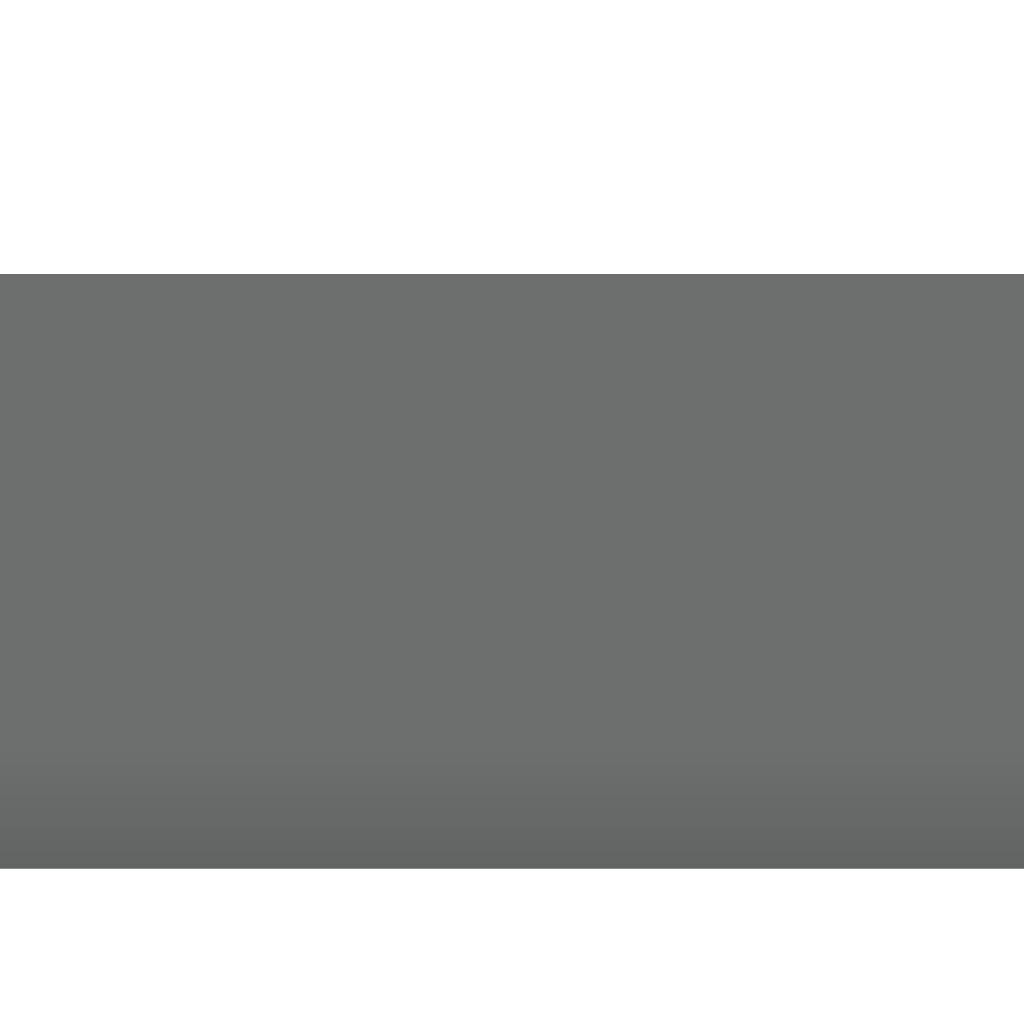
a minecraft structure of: Double 2 Ground Piston Door